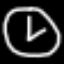
Label: clock